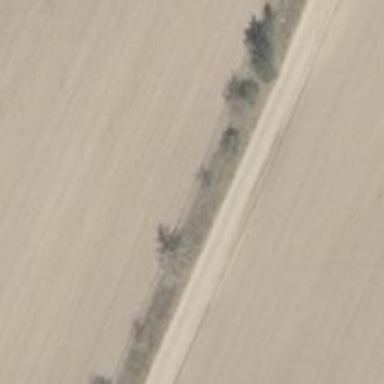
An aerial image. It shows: Service road with sand surface.